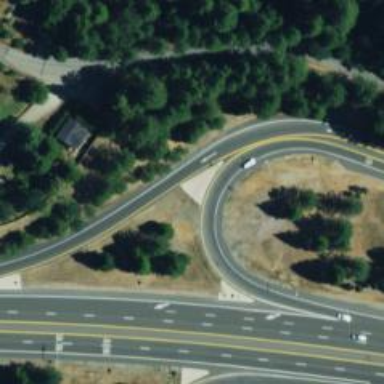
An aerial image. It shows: Asphalt trunk link road.